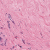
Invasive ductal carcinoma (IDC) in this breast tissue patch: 0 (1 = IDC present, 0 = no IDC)